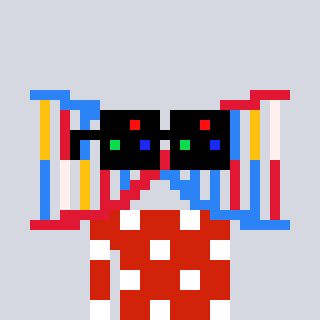
a pixel art character with square black sunglasses, a dna-shaped head and a red-colored body on a cool background